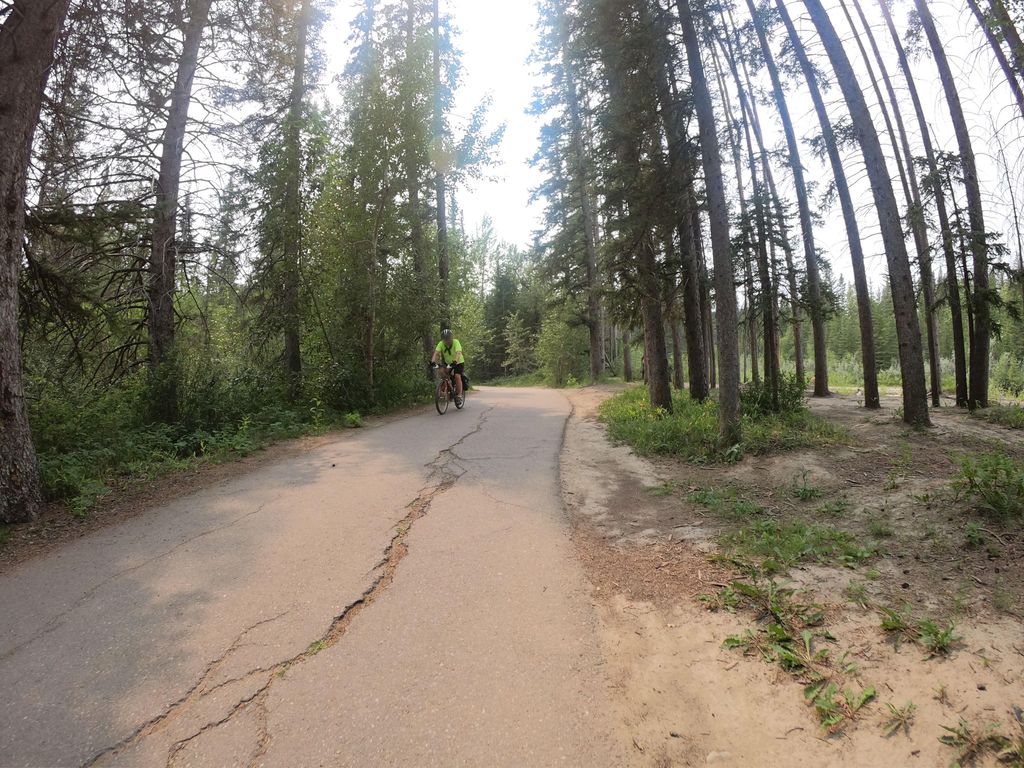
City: calgary